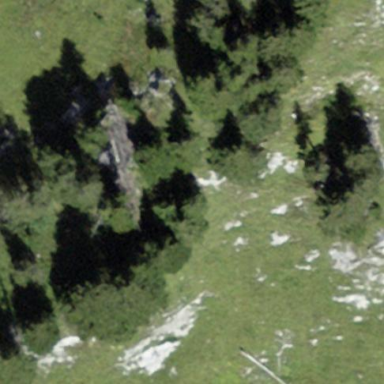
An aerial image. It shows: Forest area.